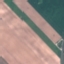
Land use / land cover class: AnnualCrop